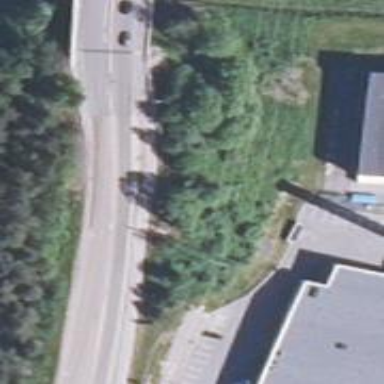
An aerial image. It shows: Abandoned road.